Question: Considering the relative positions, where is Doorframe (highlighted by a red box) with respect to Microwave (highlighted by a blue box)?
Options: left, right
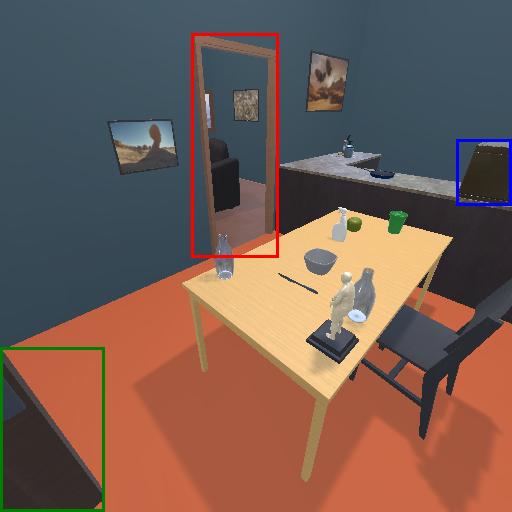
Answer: left